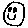
Label: smiley face